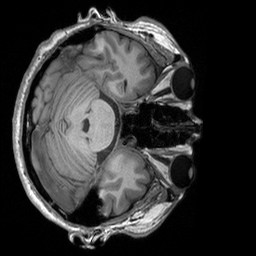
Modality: T1w
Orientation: axial
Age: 38
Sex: male
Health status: healthy
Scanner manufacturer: siemens
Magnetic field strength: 3 T
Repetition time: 2.3 s
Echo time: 0.00303 s